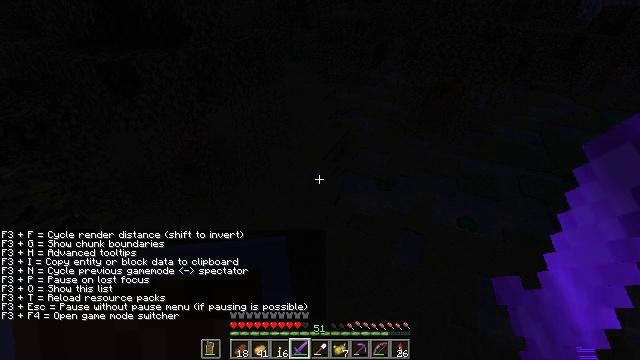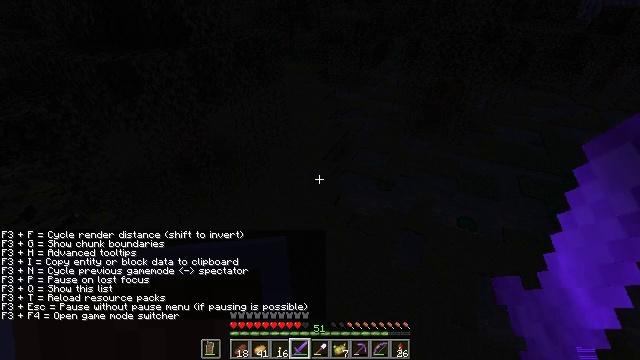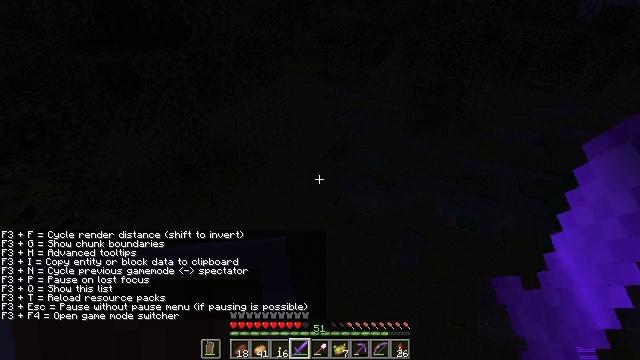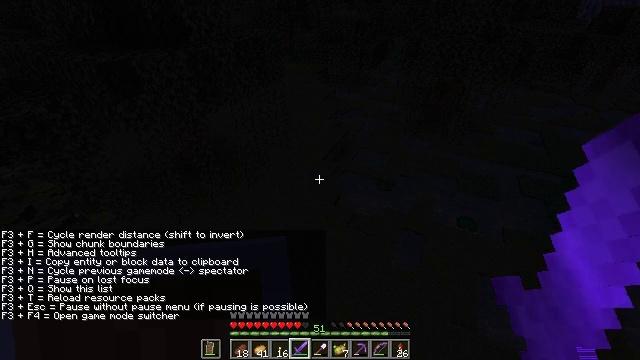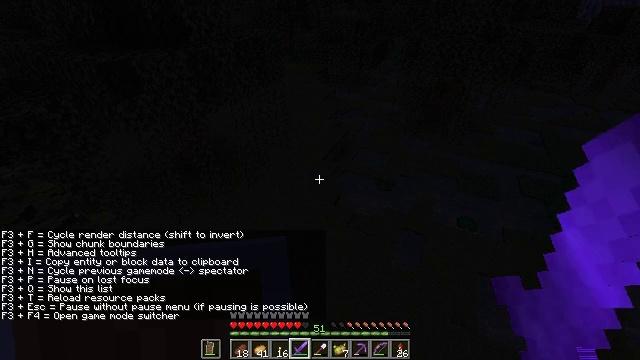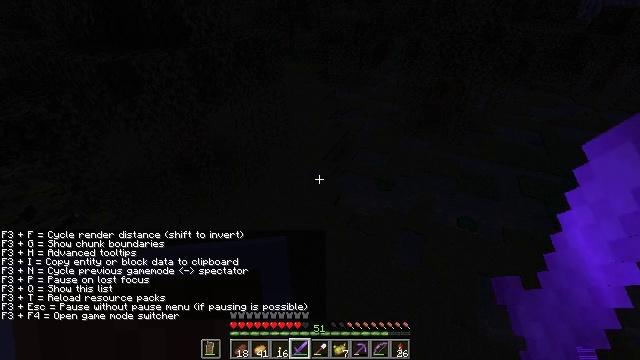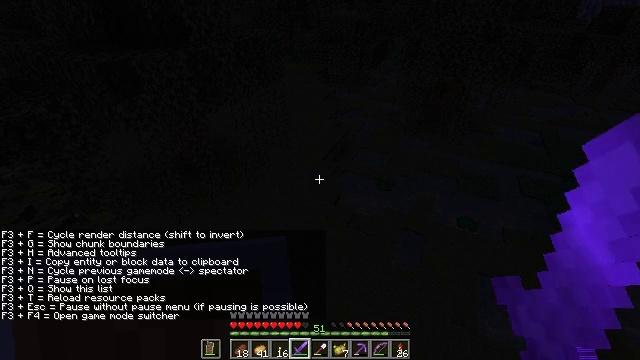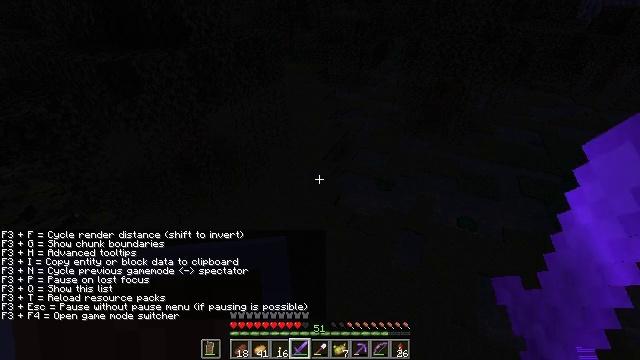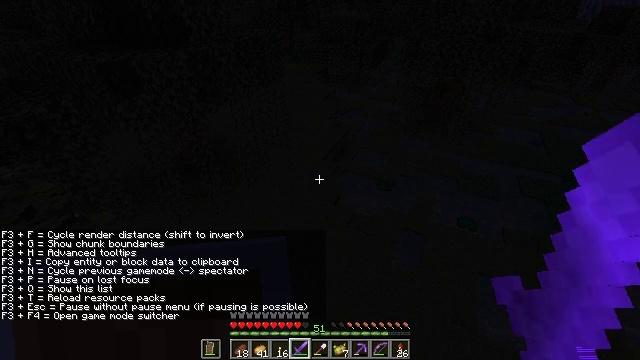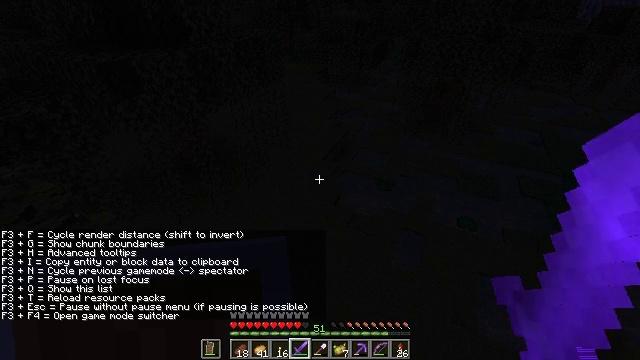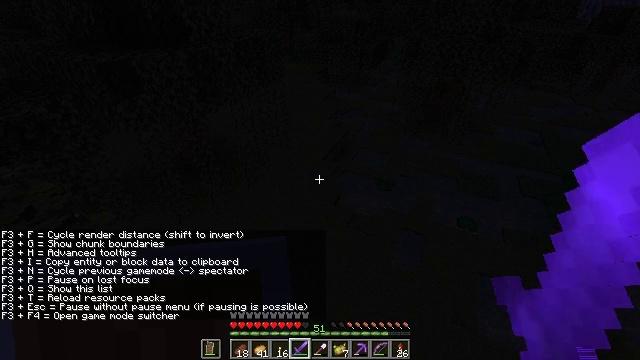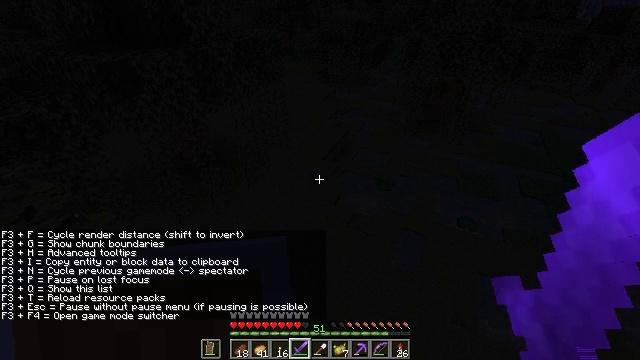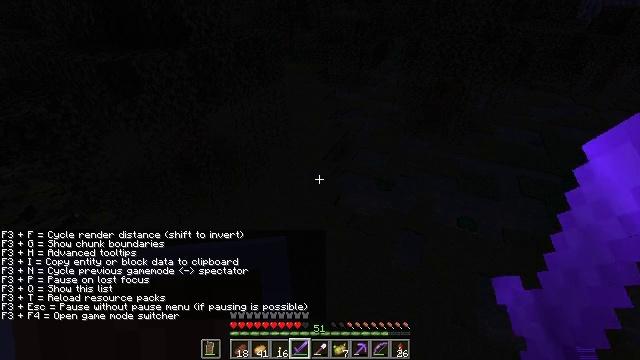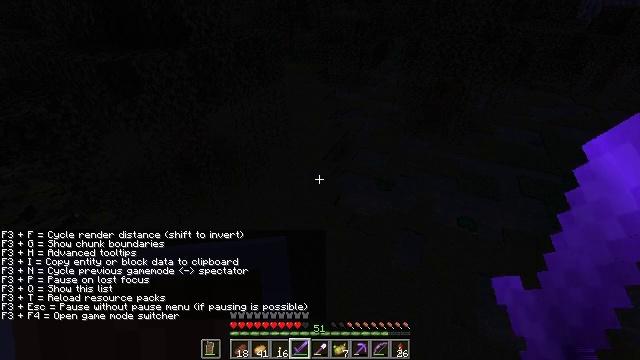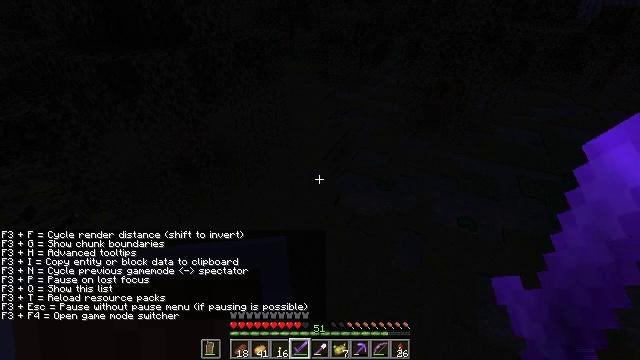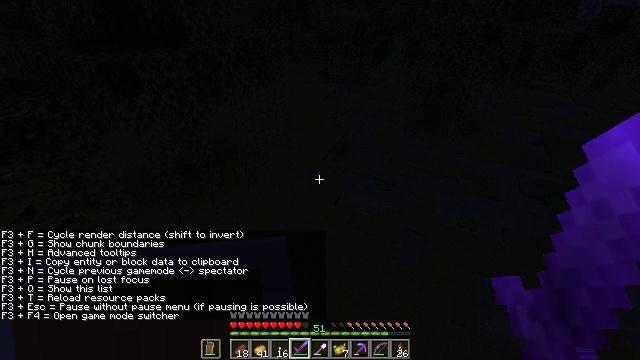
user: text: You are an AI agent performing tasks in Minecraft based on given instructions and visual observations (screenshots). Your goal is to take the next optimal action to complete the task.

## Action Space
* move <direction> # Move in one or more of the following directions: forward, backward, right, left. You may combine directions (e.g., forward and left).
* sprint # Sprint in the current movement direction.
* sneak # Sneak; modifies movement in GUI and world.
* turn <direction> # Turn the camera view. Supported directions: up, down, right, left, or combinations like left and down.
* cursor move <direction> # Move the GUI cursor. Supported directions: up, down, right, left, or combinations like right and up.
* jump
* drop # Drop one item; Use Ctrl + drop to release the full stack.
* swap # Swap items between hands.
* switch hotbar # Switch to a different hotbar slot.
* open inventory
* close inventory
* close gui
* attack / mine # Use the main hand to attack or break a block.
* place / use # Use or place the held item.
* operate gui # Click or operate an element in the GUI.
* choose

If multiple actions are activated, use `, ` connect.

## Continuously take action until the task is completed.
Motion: motion action
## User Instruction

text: Hunt mobs.
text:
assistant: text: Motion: no_op
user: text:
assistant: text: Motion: no_op
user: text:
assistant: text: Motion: no_op
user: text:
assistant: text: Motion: no_op
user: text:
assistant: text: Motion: no_op
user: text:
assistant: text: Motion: no_op
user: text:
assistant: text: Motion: no_op
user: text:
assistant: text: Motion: no_op
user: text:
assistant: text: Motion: no_op
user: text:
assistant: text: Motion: no_op
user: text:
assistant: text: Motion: no_op
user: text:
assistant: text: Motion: no_op
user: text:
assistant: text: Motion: no_op
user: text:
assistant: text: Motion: no_op
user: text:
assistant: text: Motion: no_op
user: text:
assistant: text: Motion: no_op
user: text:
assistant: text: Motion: no_op
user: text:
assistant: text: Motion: no_op
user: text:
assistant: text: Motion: no_op
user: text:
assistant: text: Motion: no_op
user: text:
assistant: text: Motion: no_op
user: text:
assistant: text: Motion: no_op
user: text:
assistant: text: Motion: no_op
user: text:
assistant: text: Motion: no_op
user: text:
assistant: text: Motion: no_op
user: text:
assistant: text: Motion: no_op
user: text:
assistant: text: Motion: no_op
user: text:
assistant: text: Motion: no_op
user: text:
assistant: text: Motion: no_op
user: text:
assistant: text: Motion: no_op